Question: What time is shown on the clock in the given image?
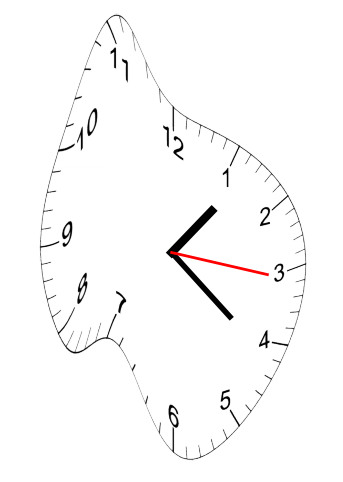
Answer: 01:21:16